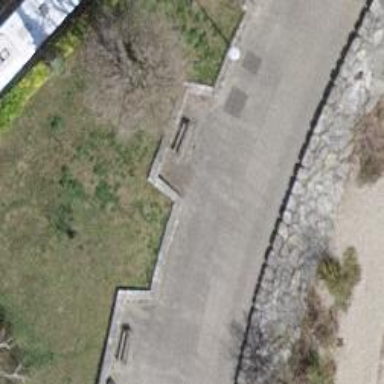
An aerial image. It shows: Brown bench in the vicinity.